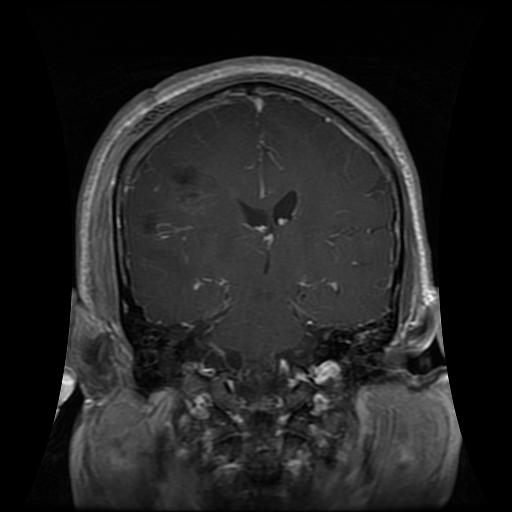
Label: glioma